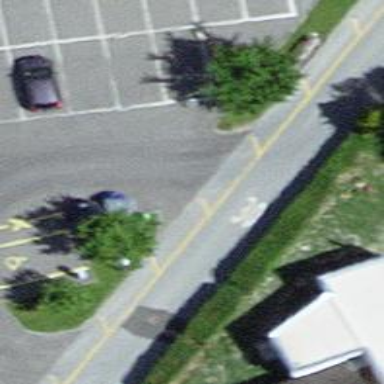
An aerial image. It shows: Parking aisle designated as service road.